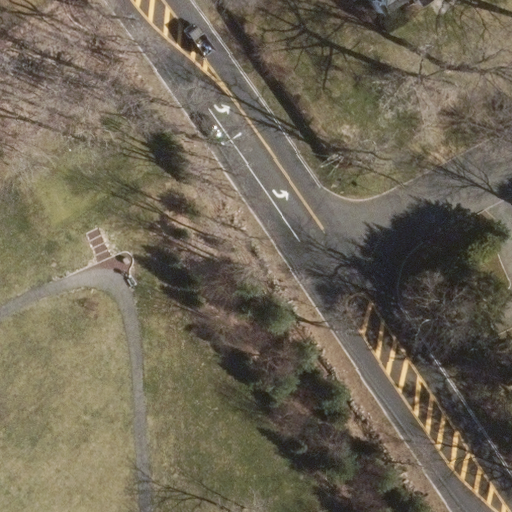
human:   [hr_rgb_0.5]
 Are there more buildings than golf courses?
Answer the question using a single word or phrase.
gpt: no

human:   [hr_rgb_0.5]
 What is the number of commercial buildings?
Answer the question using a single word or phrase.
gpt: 0

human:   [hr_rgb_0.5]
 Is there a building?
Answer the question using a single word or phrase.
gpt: yes

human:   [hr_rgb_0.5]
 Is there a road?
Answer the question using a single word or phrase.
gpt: yes

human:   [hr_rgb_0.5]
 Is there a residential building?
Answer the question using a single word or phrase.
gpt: yes

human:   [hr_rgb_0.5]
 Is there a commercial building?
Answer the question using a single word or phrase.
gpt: no

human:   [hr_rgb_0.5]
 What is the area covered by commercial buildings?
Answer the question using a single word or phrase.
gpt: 0m2

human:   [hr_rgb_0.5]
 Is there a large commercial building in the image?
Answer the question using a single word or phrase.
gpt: no

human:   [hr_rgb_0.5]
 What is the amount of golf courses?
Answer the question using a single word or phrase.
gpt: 1

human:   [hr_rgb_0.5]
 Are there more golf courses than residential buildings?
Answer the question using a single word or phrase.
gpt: no

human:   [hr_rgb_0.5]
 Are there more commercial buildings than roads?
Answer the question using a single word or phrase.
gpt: no

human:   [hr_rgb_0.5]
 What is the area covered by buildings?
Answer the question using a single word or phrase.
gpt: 24m2

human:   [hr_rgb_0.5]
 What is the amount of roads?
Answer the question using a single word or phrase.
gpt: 2

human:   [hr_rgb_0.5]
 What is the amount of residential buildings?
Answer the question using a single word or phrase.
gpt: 1

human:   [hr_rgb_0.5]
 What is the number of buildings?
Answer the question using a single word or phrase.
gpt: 1

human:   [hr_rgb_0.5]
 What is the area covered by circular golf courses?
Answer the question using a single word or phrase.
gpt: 0m2

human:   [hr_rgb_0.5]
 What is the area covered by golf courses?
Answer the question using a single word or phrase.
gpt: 10307m2

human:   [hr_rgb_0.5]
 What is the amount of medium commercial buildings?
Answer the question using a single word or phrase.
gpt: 0

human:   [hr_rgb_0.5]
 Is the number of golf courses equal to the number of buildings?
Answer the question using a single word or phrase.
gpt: yes

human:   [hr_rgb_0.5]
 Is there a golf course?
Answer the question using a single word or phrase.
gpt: yes

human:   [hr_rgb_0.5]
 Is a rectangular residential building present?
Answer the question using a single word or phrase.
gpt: no

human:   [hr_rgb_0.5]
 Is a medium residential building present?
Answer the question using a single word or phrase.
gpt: no

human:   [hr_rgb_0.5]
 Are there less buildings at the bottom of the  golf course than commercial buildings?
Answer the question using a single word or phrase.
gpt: no

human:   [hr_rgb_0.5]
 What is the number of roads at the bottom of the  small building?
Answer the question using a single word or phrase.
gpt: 2

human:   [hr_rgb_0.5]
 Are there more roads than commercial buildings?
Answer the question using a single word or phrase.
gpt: yes

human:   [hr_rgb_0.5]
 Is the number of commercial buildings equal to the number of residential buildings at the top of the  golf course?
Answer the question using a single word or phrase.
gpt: no

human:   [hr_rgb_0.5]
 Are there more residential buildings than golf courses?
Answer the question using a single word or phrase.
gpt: no

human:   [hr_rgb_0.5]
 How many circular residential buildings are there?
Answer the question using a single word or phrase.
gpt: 0

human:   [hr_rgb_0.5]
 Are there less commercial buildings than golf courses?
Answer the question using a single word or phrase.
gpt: yes

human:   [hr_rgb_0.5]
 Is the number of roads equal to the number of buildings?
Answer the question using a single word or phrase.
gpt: no

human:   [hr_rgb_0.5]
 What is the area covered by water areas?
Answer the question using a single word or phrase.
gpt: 0m2

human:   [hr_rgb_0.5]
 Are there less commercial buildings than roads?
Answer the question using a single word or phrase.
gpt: yes

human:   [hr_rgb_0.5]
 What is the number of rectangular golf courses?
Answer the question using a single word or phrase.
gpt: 1

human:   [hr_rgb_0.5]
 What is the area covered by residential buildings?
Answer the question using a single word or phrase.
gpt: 24m2

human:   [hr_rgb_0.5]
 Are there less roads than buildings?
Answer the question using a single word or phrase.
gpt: no

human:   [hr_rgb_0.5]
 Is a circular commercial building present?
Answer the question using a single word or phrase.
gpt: no

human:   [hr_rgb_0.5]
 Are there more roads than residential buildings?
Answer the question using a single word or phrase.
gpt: yes

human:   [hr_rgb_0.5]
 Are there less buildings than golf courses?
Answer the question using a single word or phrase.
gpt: no

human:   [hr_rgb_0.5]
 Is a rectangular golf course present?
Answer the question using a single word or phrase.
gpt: yes

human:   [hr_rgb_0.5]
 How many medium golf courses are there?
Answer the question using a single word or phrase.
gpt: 0

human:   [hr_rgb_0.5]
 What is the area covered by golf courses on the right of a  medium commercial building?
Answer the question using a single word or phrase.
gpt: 0m2

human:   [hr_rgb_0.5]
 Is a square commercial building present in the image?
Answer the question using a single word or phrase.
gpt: no

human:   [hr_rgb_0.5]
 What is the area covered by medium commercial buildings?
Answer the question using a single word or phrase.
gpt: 0m2

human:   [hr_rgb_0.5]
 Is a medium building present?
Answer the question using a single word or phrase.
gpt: no

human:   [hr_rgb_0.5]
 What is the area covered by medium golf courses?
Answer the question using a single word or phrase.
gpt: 0m2

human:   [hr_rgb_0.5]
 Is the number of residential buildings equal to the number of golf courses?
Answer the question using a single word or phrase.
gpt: yes

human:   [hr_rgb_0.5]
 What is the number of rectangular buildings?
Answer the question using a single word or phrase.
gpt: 0

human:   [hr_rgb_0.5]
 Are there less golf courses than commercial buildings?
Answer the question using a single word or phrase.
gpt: no

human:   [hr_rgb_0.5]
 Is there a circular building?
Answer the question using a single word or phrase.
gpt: no

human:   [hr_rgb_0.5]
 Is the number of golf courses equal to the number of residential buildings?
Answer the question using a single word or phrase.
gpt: yes

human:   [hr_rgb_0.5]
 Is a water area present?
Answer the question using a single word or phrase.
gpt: no

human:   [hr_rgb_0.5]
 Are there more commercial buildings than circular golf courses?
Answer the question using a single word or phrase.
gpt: no

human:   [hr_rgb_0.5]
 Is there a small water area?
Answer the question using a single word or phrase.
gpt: no

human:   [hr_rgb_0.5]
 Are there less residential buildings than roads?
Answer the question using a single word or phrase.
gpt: yes

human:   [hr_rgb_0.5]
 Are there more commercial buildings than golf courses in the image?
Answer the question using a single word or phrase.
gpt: no

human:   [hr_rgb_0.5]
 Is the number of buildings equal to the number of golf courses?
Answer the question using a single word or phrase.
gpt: yes

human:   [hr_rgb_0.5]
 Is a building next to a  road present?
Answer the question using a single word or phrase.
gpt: yes

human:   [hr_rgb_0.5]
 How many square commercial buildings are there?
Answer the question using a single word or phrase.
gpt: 0

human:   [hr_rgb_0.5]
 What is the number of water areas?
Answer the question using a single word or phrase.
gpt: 0

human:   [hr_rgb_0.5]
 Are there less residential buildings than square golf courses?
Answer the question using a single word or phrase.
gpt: no

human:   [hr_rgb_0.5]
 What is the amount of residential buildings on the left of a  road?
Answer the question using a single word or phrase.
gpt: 0

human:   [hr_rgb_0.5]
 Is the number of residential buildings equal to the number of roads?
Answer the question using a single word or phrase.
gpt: no

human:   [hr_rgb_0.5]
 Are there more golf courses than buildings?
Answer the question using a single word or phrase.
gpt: no

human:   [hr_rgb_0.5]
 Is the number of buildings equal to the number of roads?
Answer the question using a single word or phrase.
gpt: no